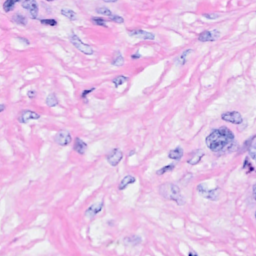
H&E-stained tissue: Breast